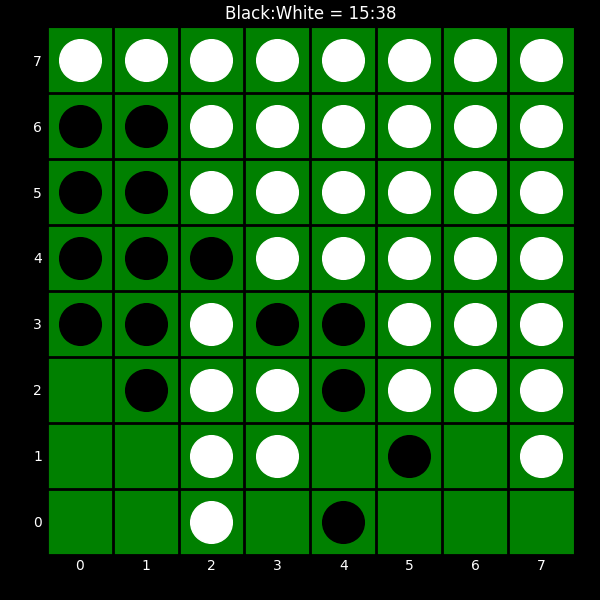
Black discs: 15
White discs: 38